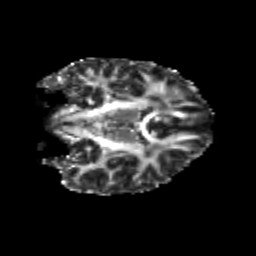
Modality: FA
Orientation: coronal
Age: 20
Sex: female
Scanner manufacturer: siemens
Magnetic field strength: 3 T
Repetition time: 3.5 s
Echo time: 0.104 s